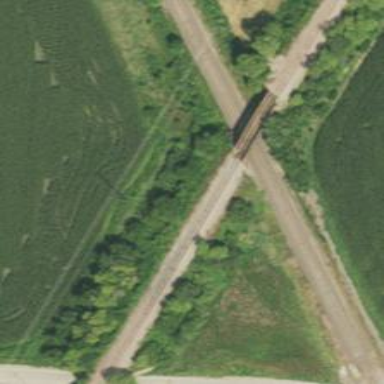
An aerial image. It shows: Bridge over railway line.